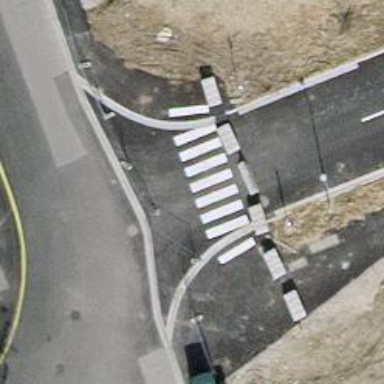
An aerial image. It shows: Uncontrolled zebra crossing on the road.